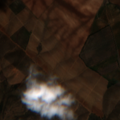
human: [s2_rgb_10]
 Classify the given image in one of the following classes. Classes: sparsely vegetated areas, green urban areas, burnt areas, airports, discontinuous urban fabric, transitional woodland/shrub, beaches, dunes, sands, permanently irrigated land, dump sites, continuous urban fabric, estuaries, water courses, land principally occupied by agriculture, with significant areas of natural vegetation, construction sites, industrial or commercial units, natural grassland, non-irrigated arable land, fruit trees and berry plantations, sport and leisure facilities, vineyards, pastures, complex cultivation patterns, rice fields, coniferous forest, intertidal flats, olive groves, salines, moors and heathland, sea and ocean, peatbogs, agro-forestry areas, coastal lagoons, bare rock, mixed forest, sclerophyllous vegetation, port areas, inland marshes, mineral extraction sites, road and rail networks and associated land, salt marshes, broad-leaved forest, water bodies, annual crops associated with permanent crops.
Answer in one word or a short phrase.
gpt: non-irrigated arable land, vineyards, olive groves, transitional woodland/shrub